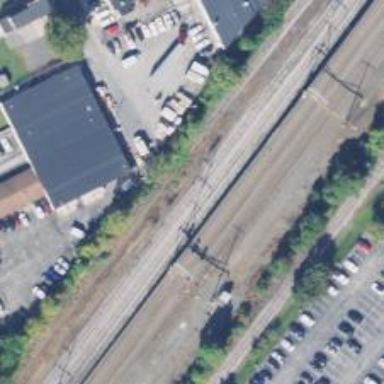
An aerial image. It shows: Railway spur service.